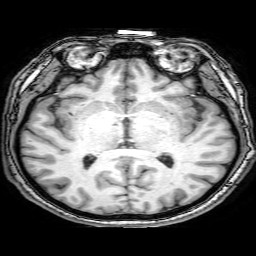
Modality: T1w
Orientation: coronal
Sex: male
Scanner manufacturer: philips
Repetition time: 0.008174 s
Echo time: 0.00377 s